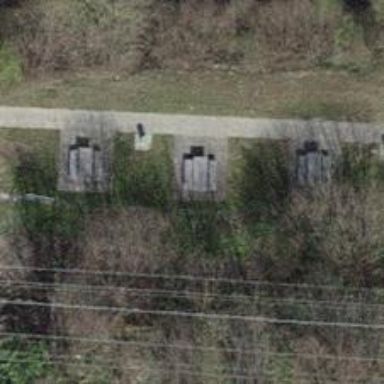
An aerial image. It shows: Picnic table made of concrete set up on leisure land.